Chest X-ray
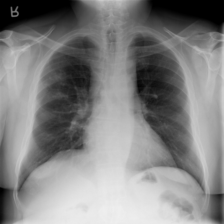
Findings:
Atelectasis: negative
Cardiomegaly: negative
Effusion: negative
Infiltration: positive
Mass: negative
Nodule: negative
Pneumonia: positive
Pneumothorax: negative
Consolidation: negative
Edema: negative
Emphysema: negative
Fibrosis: negative
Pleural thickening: negative
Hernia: negative